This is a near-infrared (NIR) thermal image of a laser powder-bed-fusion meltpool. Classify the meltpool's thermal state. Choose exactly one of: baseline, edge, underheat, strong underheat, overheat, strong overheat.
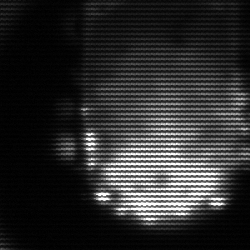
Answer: baseline